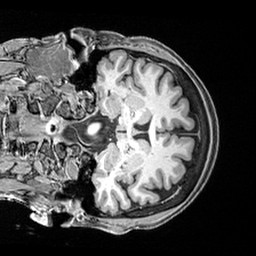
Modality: T1w
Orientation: coronal
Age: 70
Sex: female
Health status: healthy
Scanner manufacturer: siemens
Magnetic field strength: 3 T
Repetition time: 2.4 s
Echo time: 0.00217 s